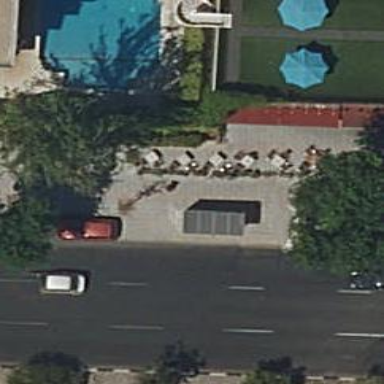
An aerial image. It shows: Kiosk.